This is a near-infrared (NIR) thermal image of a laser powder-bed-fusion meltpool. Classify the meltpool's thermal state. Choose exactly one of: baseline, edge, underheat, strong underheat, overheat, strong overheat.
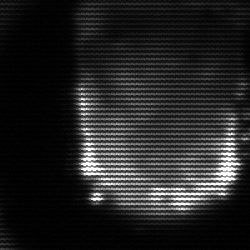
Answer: baseline